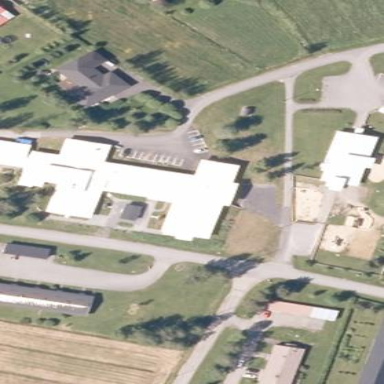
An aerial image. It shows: Nursing home building.